Question: [
here my data
here I create my mongo schema using mongoose
'''
const UserScheme = new mongoose.Schema({
title:{
type: String,
required: true,
},
description:{
type: String,
required: false
},
email:{
type: String,
unique :true,
required: true,
lowercase: true
},
'''
everything seems right here
'''
address:{
type: String,
required: false,
select: false
},
latitude:{
type: Number,
required:false,
select: false
},
longitude:{
type: Number,
required:false,
select: false
},
createdAt:{
type: Date,
default: Date.now,
},
})
'''
my pre-save code
'''
UserScheme.pre('save', async function(next){
const hash = await bcrypt.hash(this.password, 10)
this.password = hash
'''
here I geocode
'''
const code = await geocoder.geocode(this.address)
console.log(this.address)
console.log(code)
'''
here I get the latitude and longitude
'''
if(Array.isArray(code)&&code[0]){
this.latitude = code[0].latitude
this.longitude = code[0].longitude
}
'''
here is my list
'''
router.get('/list', async (req, res) =>{
try{
const users = await user.find()
return res.send({users})
}catch(err){
console.log(err)
return res.status(400).send({error: 'Error listing project'})
}
})
'''
for some reason it isnt showing the address, latitude and longitude, can you help me ?
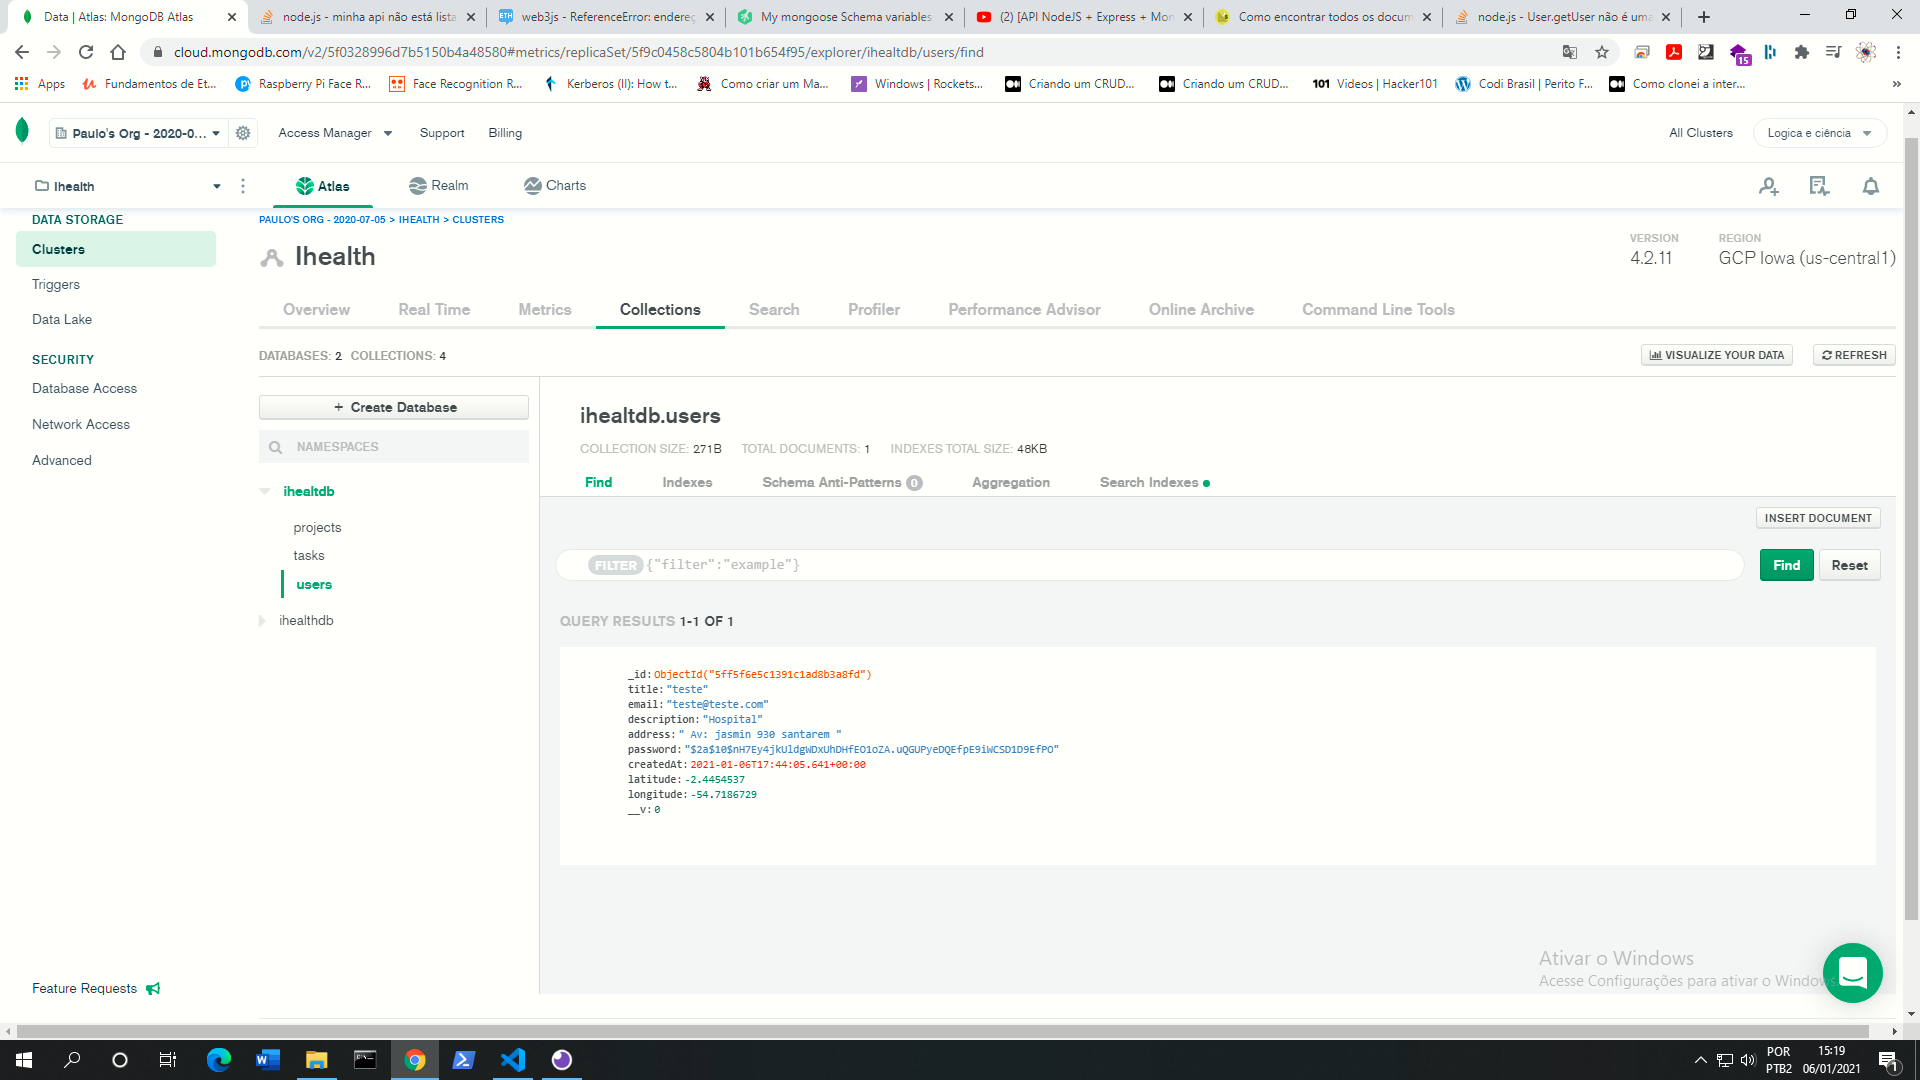
Answer: select : false makes field values not accessible ,
remove it or make it , select : true.
'''
address:{
type: String,
required: false,
select: true
},
latitude:{
type: Number,
required:false,
select: true
},
longitude:{
type: Number,
required:false,
select: true
},
'''